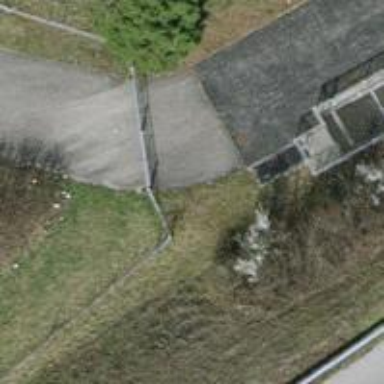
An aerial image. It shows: Gate.